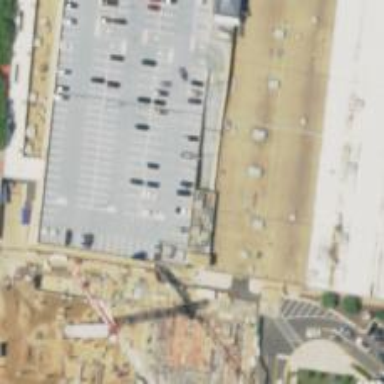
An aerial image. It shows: Part of the building is dedicated to retail space.